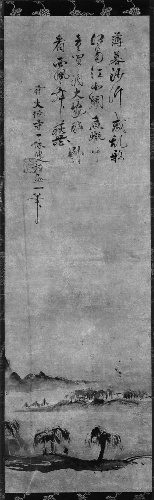
Artist: Ikkyū Sōjun
Artist bio: Japanese, 1394–1481
Object type: Hanging scroll
Classification: Paintings
Medium: Hanging scroll; ink on paper
Culture: Japan
Period: Muromachi period (1392–1573)
Dimensions: 34 1/4 x 10 1/4 in. (87 x 26 cm)
Department: Asian Art
Credit line: The Howard Mansfield Collection, Purchase, Rogers Fund, 1936
Accession year: 1936
Repository: Metropolitan Museum of Art, New York, NY
Tags: Landscapes